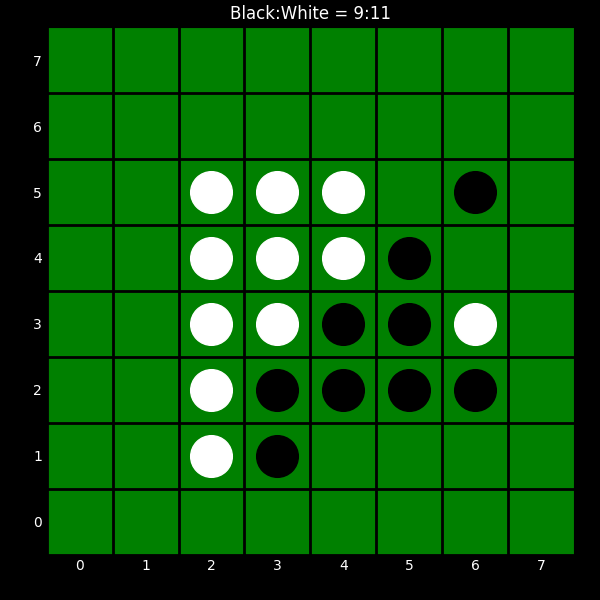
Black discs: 9
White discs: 11